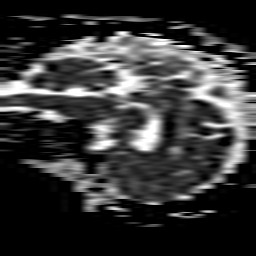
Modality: ADC
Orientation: sagittal
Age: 71
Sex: female
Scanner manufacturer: philips
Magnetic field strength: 1.5 T
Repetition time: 3.396 s
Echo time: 0.09411 s